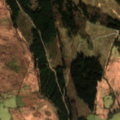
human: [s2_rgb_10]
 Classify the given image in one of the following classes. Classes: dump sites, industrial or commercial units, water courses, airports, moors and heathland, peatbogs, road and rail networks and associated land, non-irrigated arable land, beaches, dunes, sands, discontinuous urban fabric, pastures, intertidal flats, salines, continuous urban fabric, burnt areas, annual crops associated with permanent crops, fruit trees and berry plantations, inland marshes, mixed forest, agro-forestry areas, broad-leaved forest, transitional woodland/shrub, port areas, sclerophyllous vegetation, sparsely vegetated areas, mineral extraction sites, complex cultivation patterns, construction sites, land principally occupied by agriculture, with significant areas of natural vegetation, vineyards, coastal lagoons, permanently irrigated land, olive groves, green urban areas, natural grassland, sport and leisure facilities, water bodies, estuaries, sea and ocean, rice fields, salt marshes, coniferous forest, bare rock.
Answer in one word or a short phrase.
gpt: pastures, coniferous forest, moors and heathland, transitional woodland/shrub, peatbogs